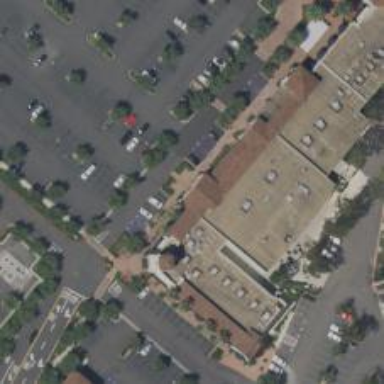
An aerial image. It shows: Pharmacy providing healthcare services.